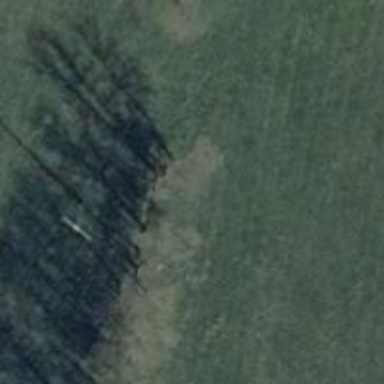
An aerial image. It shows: Row of trees in natural setting.